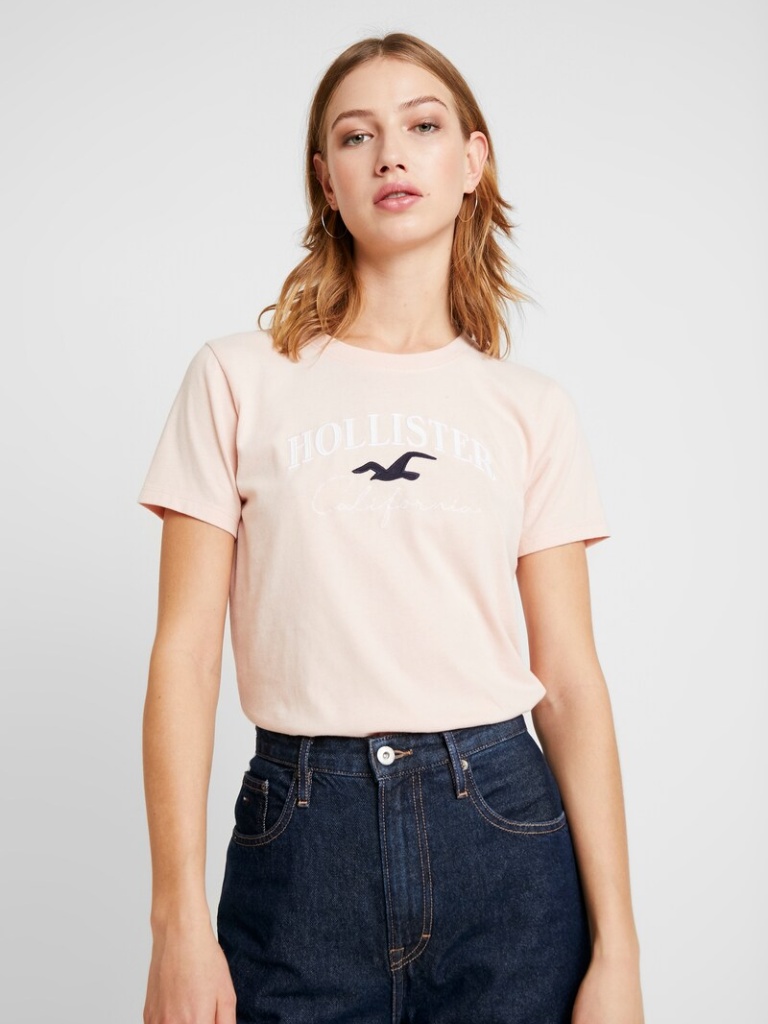
cotton relaxed short sleeve hip length Fully Tucked in crew t-shirt